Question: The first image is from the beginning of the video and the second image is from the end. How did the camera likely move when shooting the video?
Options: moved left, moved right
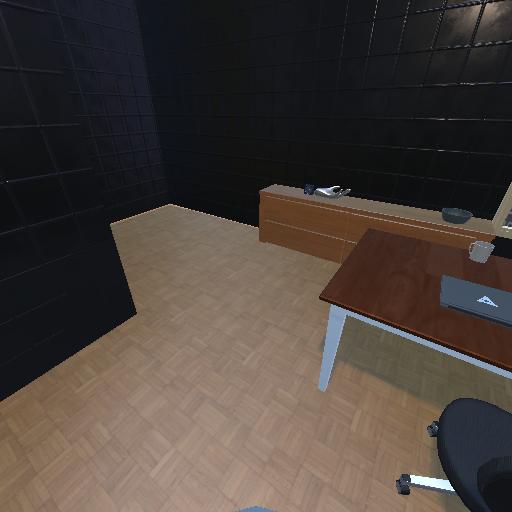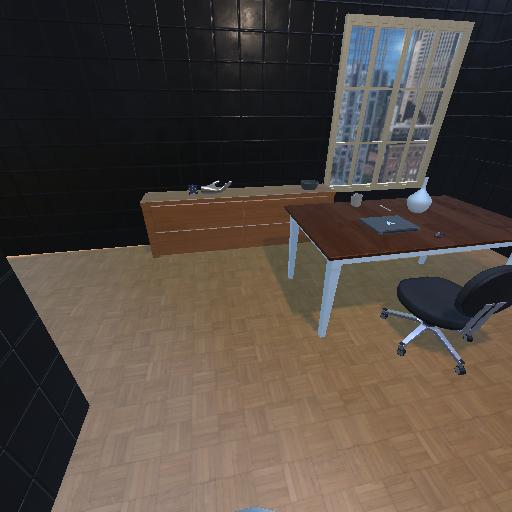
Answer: moved left